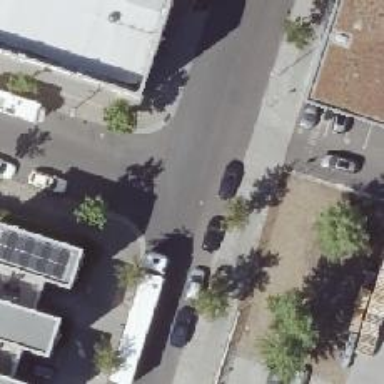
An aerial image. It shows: Residential road with asphalt surface and sidewalks on both sides. There are parallel parking lanes on both sides of the road.